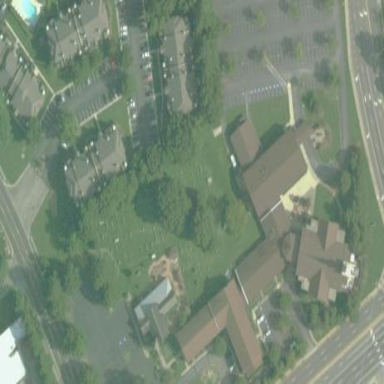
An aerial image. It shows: Cemetery.